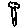
Label: tree